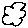
Label: cloud